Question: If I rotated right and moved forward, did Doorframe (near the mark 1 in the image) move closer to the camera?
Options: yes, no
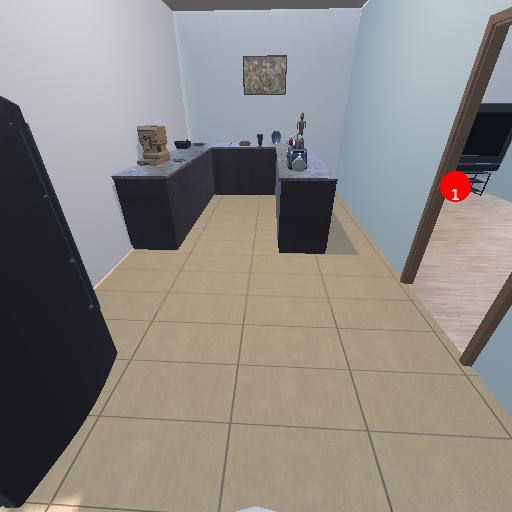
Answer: yes